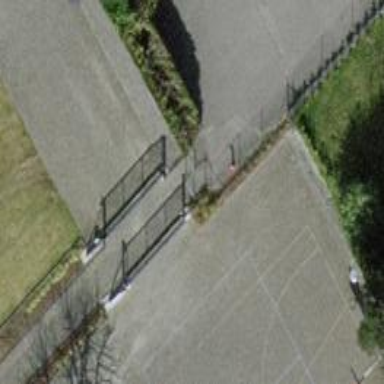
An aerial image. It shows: Cycle barrier.